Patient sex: F
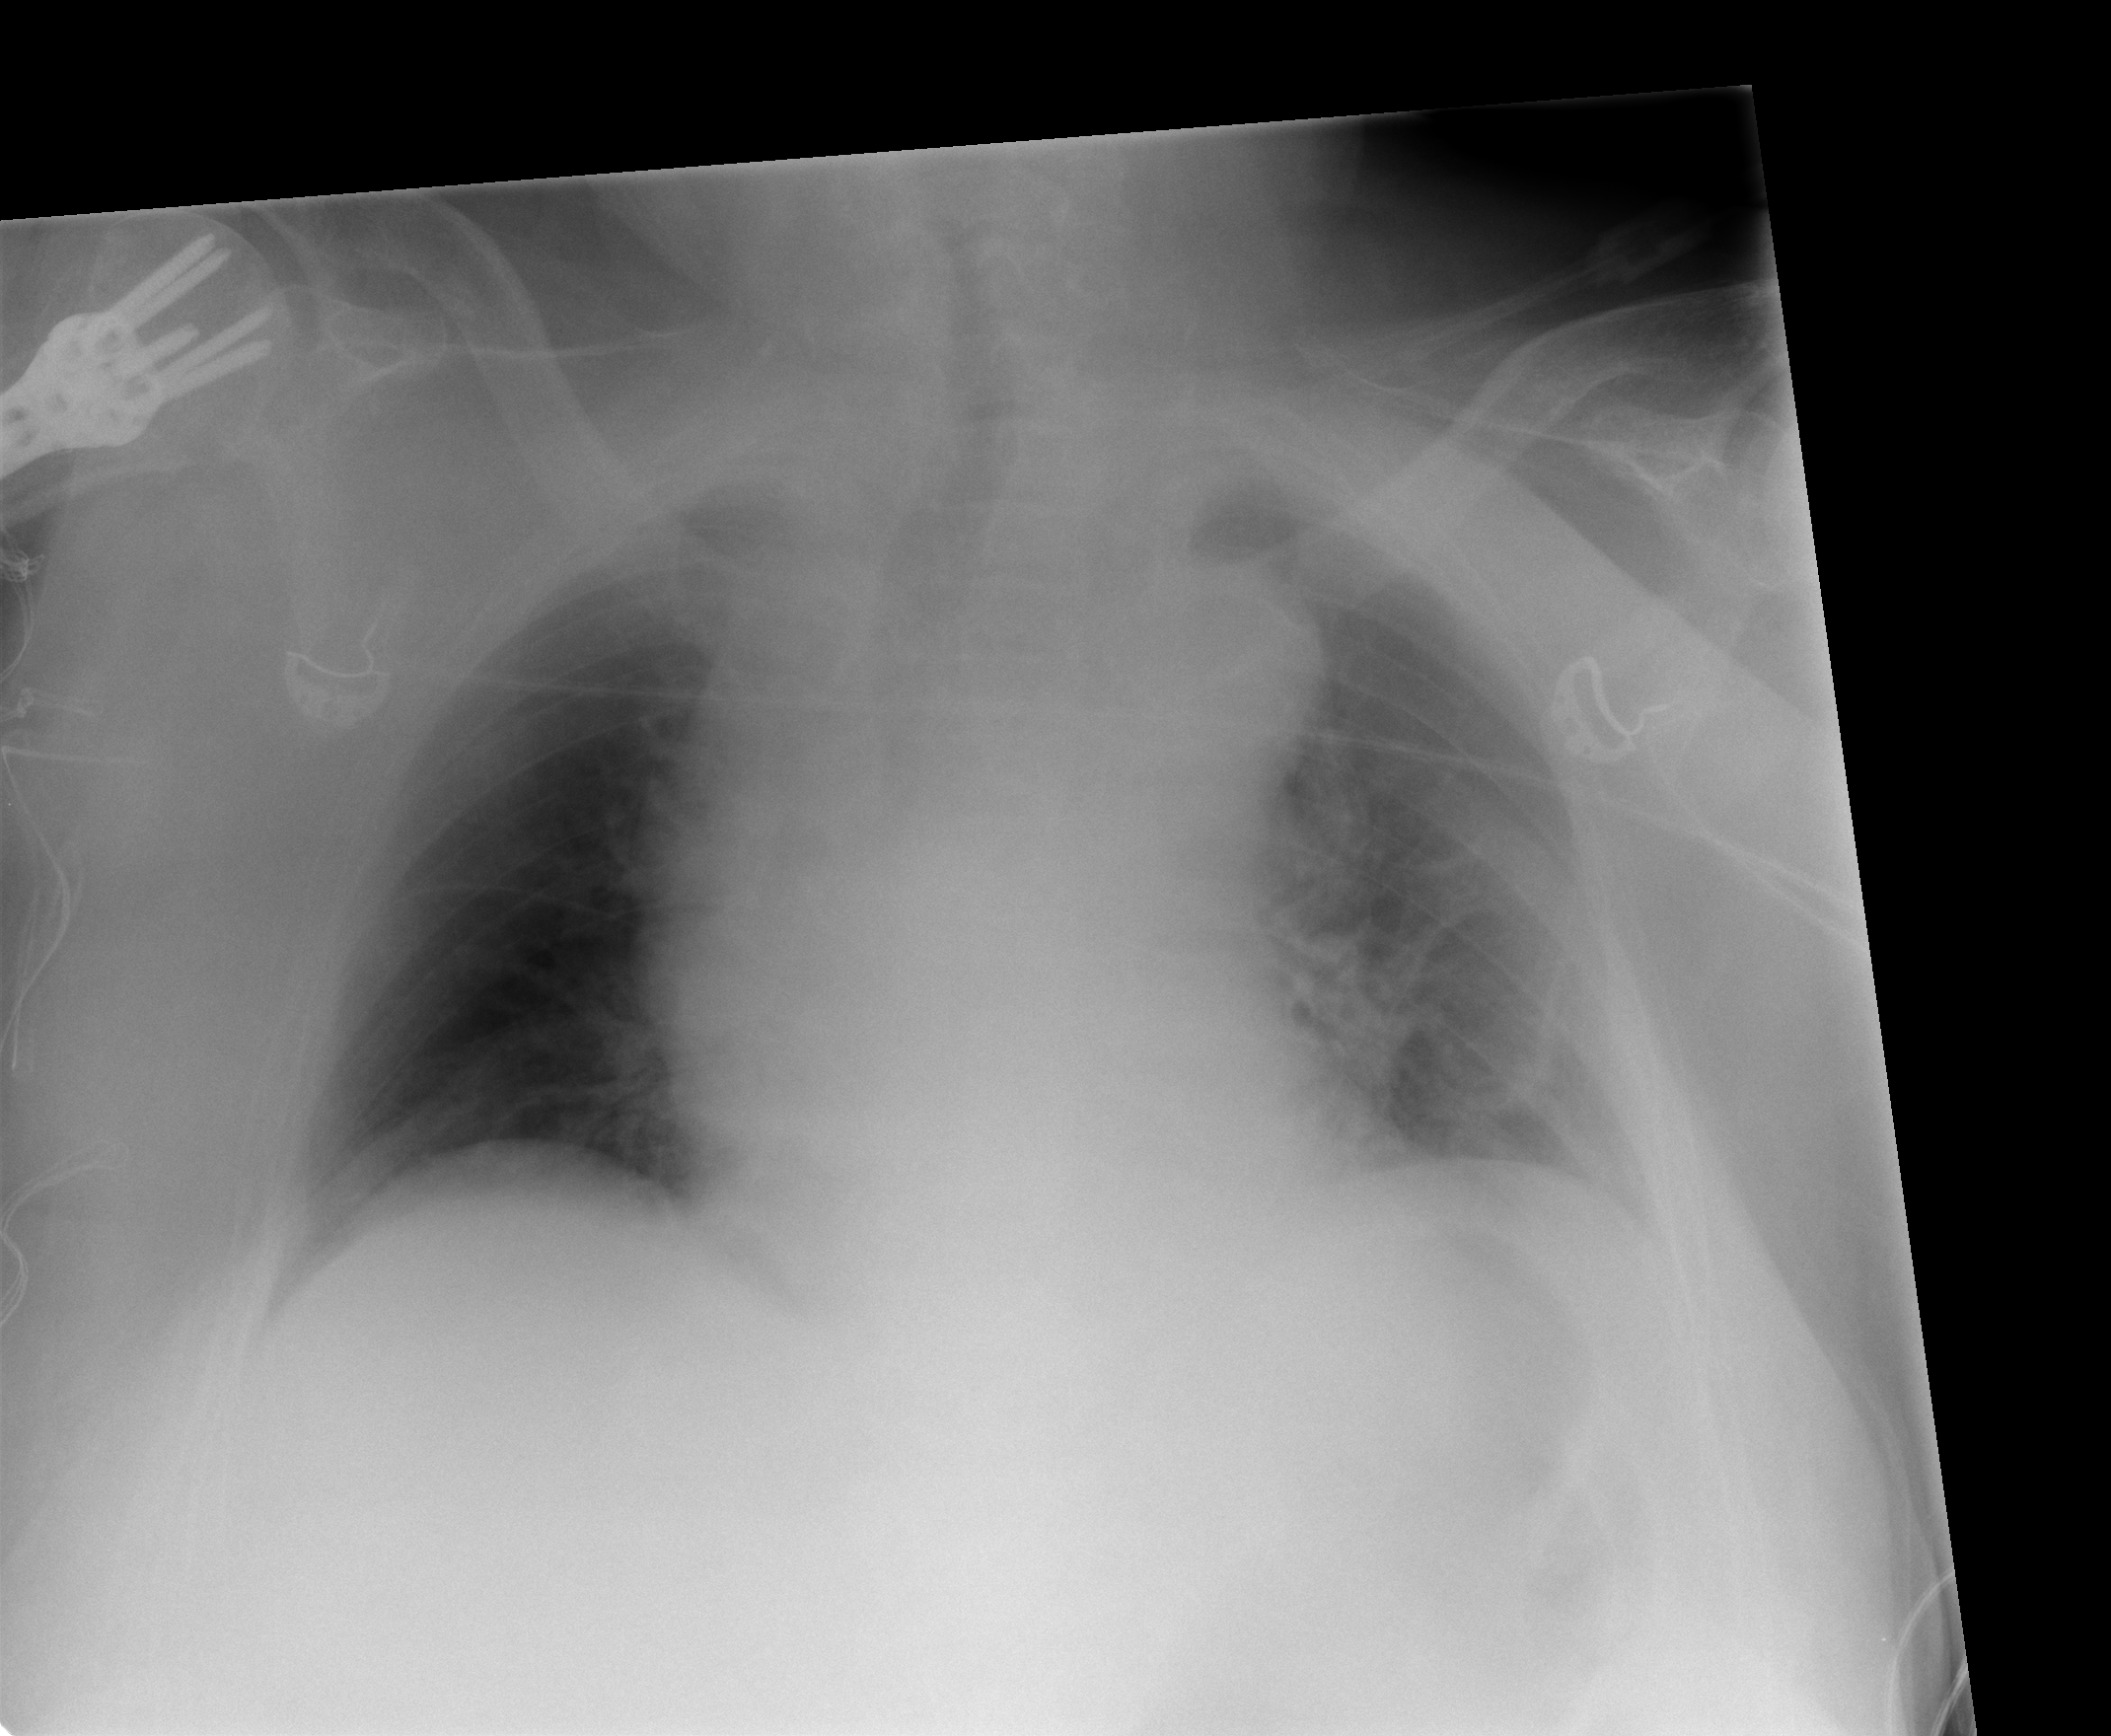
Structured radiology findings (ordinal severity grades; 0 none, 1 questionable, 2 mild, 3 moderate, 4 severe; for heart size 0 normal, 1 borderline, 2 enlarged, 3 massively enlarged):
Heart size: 1
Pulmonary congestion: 1
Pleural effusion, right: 0
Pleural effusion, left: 2
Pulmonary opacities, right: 1
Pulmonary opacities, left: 0
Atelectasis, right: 2
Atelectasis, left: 2